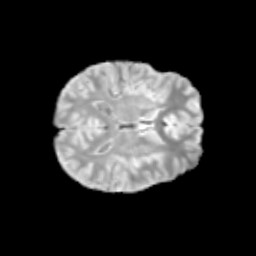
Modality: T2w
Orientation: axial
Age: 13
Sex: male
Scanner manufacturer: siemens
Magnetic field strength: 3 T
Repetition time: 3.8 s
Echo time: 0.07 s